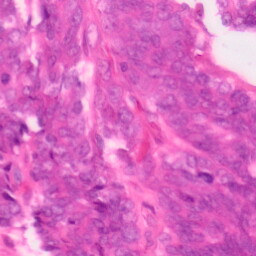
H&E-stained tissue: Colon